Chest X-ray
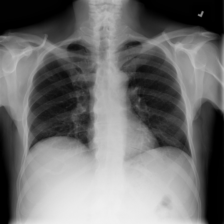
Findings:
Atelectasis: negative
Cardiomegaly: negative
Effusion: negative
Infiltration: negative
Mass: negative
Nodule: negative
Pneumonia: negative
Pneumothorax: negative
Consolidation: negative
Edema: negative
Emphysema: negative
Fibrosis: negative
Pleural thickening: negative
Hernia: negative